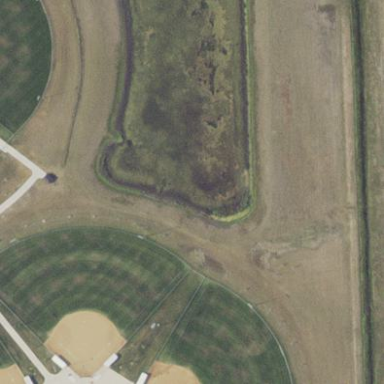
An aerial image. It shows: Softball pitch for leisure land activities.